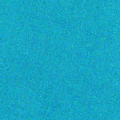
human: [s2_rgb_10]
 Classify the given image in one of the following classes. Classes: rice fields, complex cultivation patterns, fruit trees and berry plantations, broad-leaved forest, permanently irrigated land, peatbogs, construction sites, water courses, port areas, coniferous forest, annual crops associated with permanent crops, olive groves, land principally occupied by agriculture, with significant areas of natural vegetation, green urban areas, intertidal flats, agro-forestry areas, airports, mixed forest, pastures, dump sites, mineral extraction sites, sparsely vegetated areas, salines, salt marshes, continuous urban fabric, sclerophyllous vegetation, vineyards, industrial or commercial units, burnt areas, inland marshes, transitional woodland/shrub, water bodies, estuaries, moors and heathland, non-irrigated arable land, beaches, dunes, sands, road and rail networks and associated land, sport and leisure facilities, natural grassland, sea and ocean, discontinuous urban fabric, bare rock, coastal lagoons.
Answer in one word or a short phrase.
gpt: sea and ocean